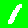
Digit: 1